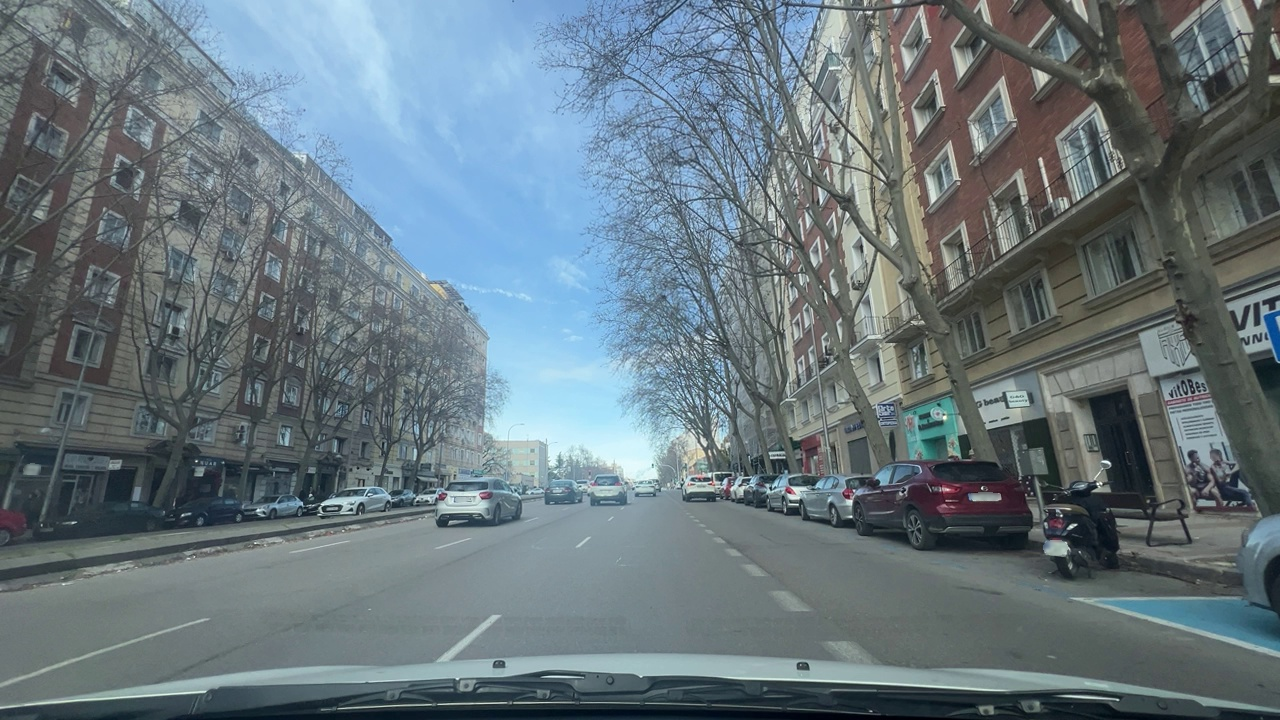
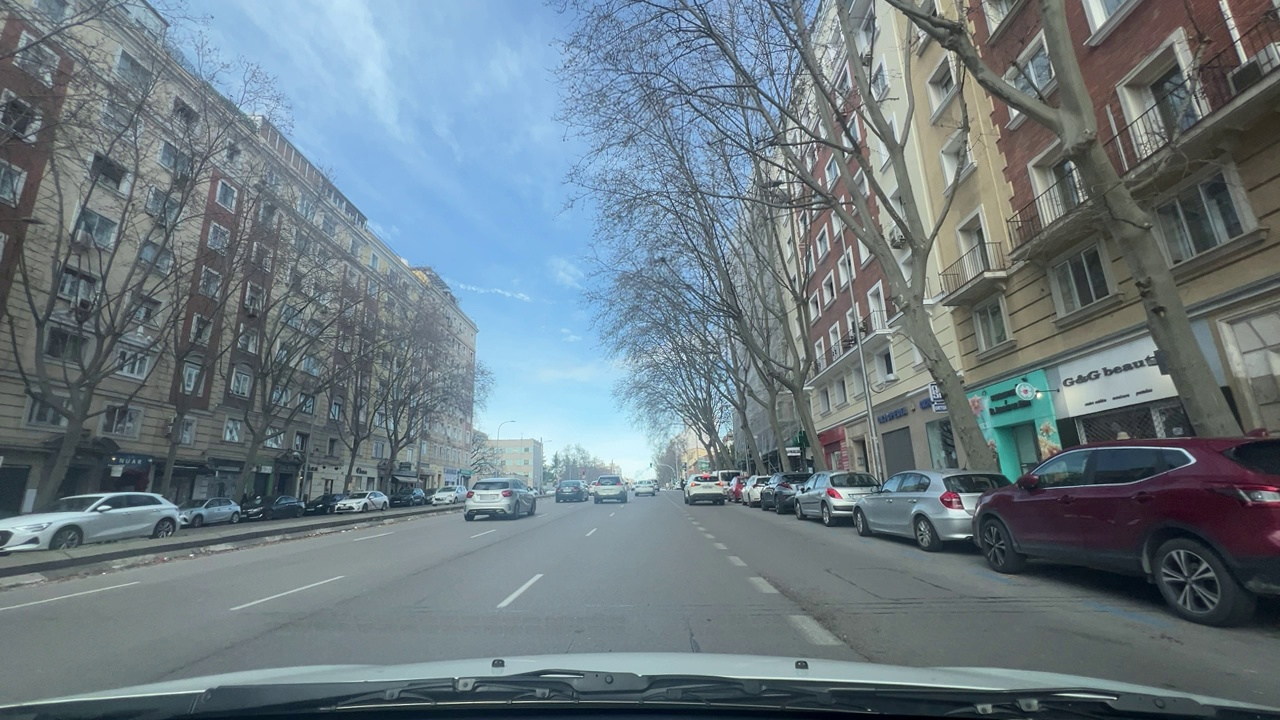
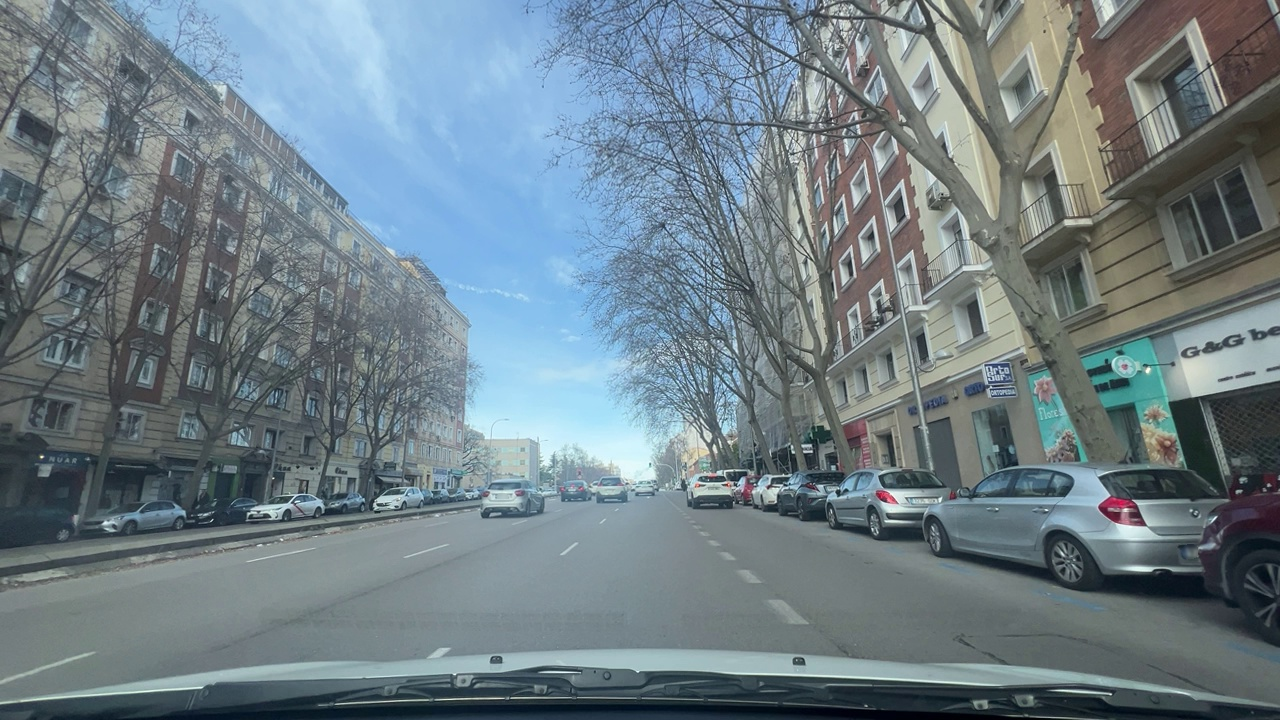
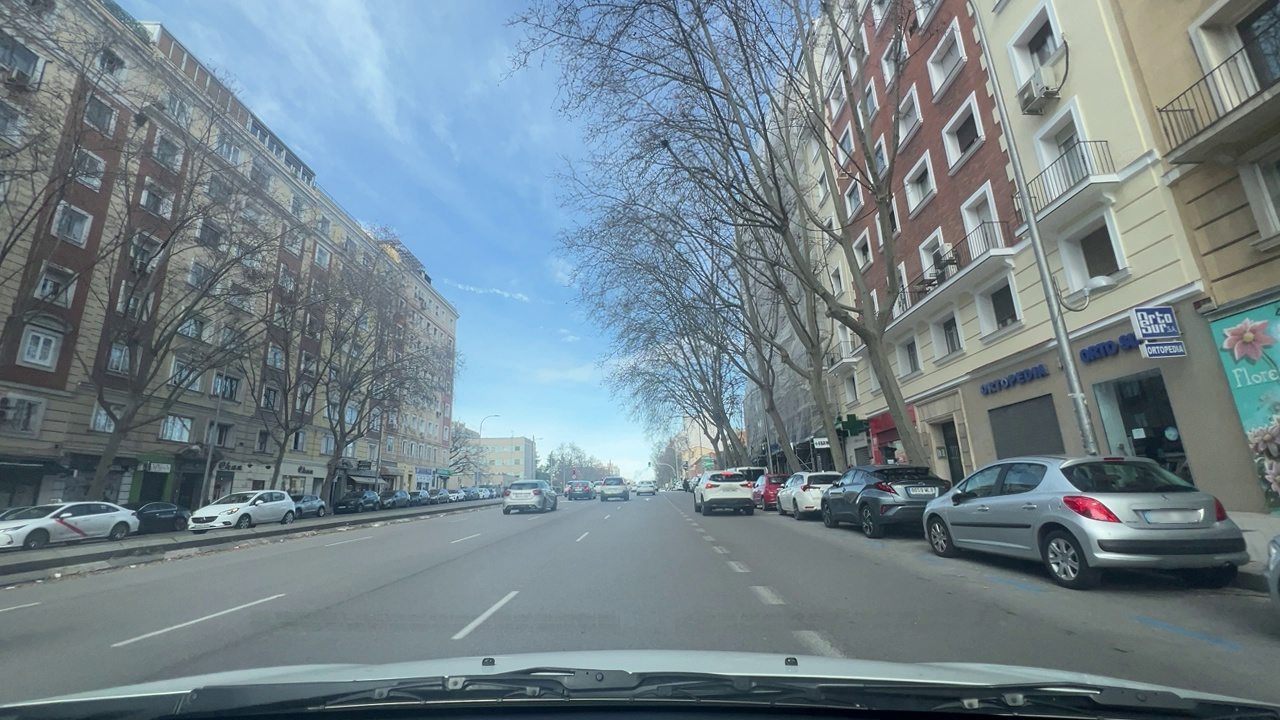
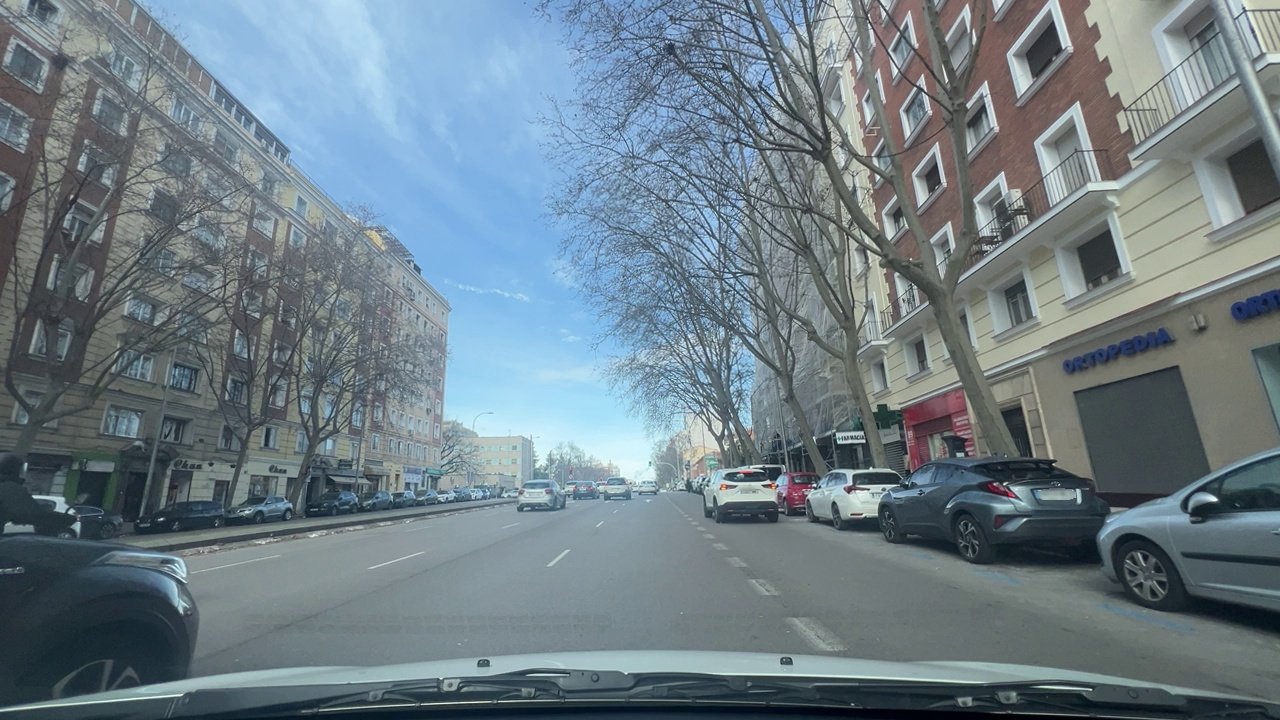
Situation: Lateral parked car
Question: Are vehicles present on the right side of the ego lane?
Answer: Yes
Reasoning: There is a white car parked on the right lane of the ego lane.

Situation: Lateral parked car
Question: Are vehicles parked parallel or perpendicular to the roadway near the ego lane?
Answer: Yes
Reasoning: There is a car parked on the right lane of the ego vehicule in parallel

Situation: Lateral parked car
Question: Does the environment indicate an urban road where curbside parking is permitted?
Answer: Yes
Reasoning: The ego vehicule is dirving in a street.

Situation: Lateral parked car
Question: Is the ego vehicle traveling in a middle lane with traffic lanes on both sides?
Answer: Yes
Reasoning: The ego vehicule is driving in a lane with traffic on both continous lanes

Situation: Lateral parked car
Question: Are vehicles present on the left side of the ego lane?
Answer: Yes
Reasoning: On the final picture there is a car showed driving on the left lane